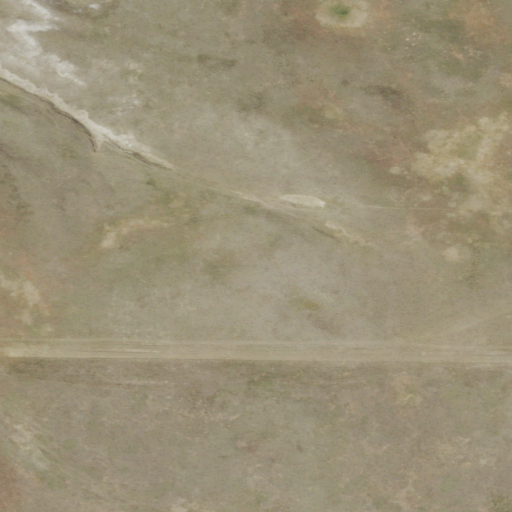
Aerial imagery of mountain in Nebraska named Rock Hill containing only grassland